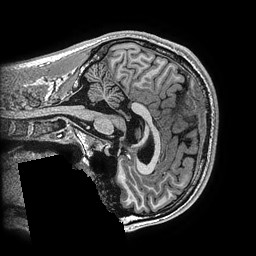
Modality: T1w
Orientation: sagittal
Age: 20
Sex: male
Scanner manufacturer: ge
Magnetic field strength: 3 T
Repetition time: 0.006952 s
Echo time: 0.00292 s